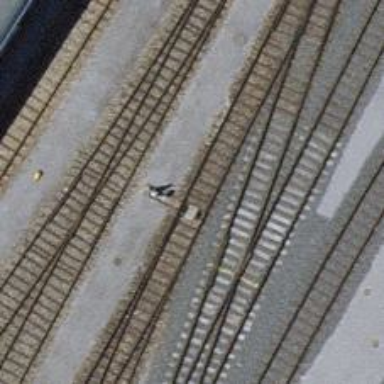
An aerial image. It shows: Railway switch.